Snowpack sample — Loveland Pass, Silver Plume, Colorado, USA (2/11/26, 12:00 PM MST)
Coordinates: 39.663, -105.886
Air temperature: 35 °F
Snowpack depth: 82 cm
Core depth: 40 cm
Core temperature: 23 °F
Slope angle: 13°, slope face: 12°
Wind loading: high
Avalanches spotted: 1
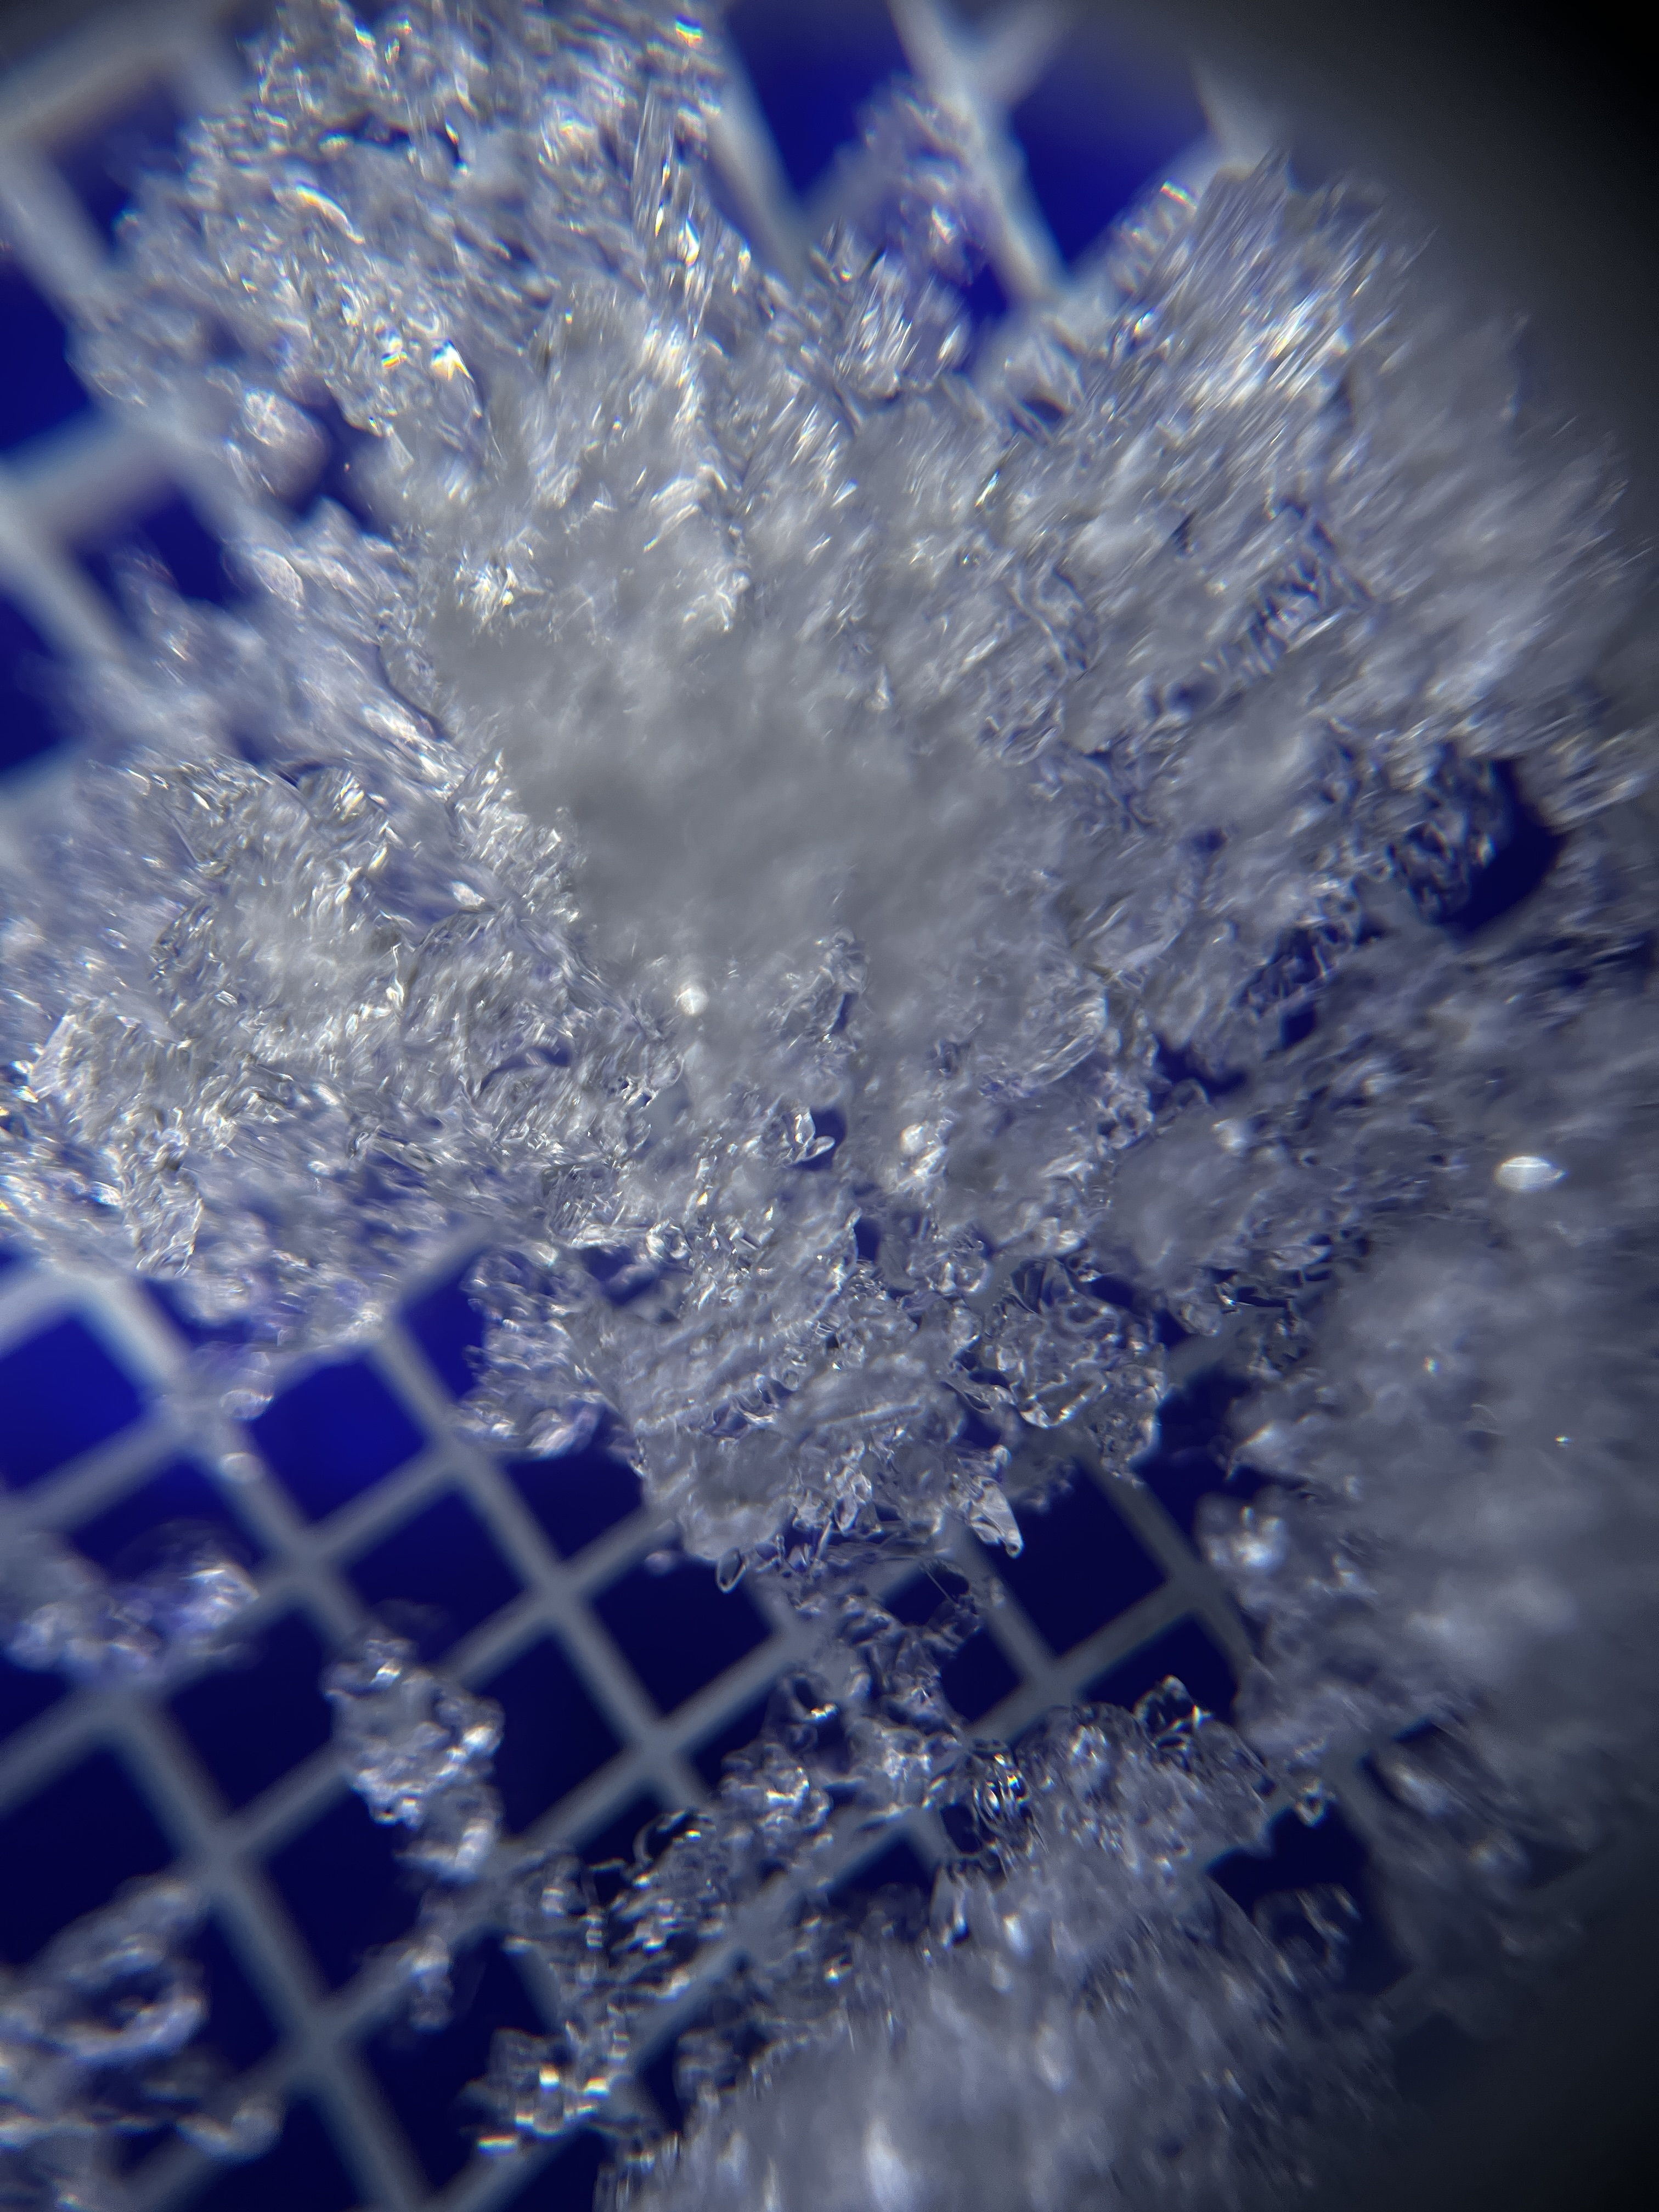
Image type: magnified_profile
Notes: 1 small avalanche spotted on the north side of the bowl, lots of wind loading